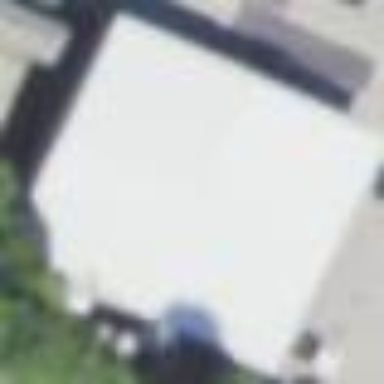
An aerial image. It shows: Warehouse building.